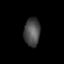
Tissue: prostate
Cell type: Fibroblasts
Senescence score: 0.7836
Nuclear area (px): 441
Mean DAPI intensity: 75.884